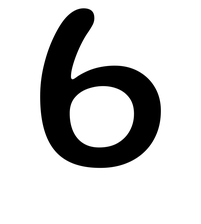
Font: Gluten_Regular